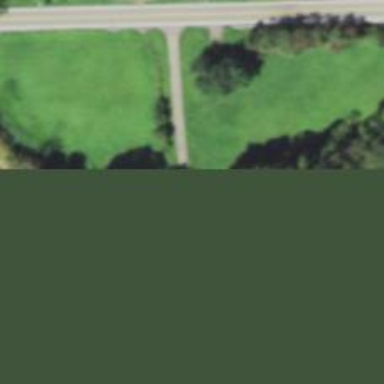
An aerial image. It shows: Driveway leading to service road.